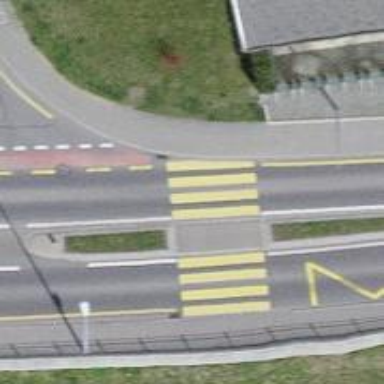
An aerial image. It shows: Uncontrolled zebra crossing with marked island on the road.